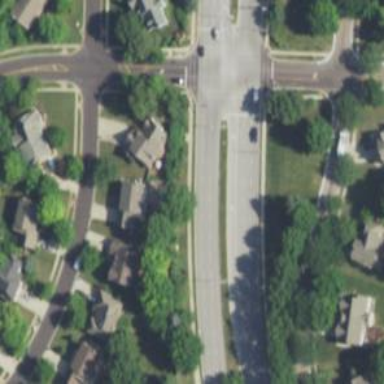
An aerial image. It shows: Dash road marking.